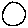
Label: circle